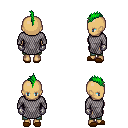
a pixel art fantasy rpg character, female body template, human, tanned skin, chain mail, teal pants, green mohawk hairstyle, metal gloves, brown slippers, four views (front, back, left, right), 2x2 character sprite sheet, small pixel art, hard edges, no anti-aliasing